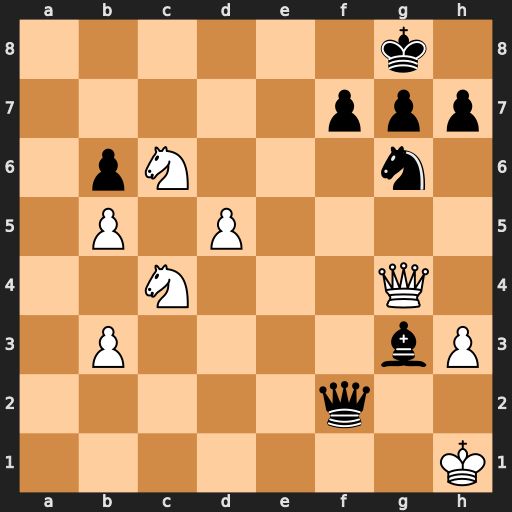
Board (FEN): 6k1/5ppp/1pN3n1/1P1P4/2N3Q1/1P4bP/5q2/7K
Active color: w
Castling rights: -
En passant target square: -
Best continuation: Qc8+ Nf8 Ne7+ Kh8 Qxf8#